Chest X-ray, AP view. Patient: 22 years old, sex M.
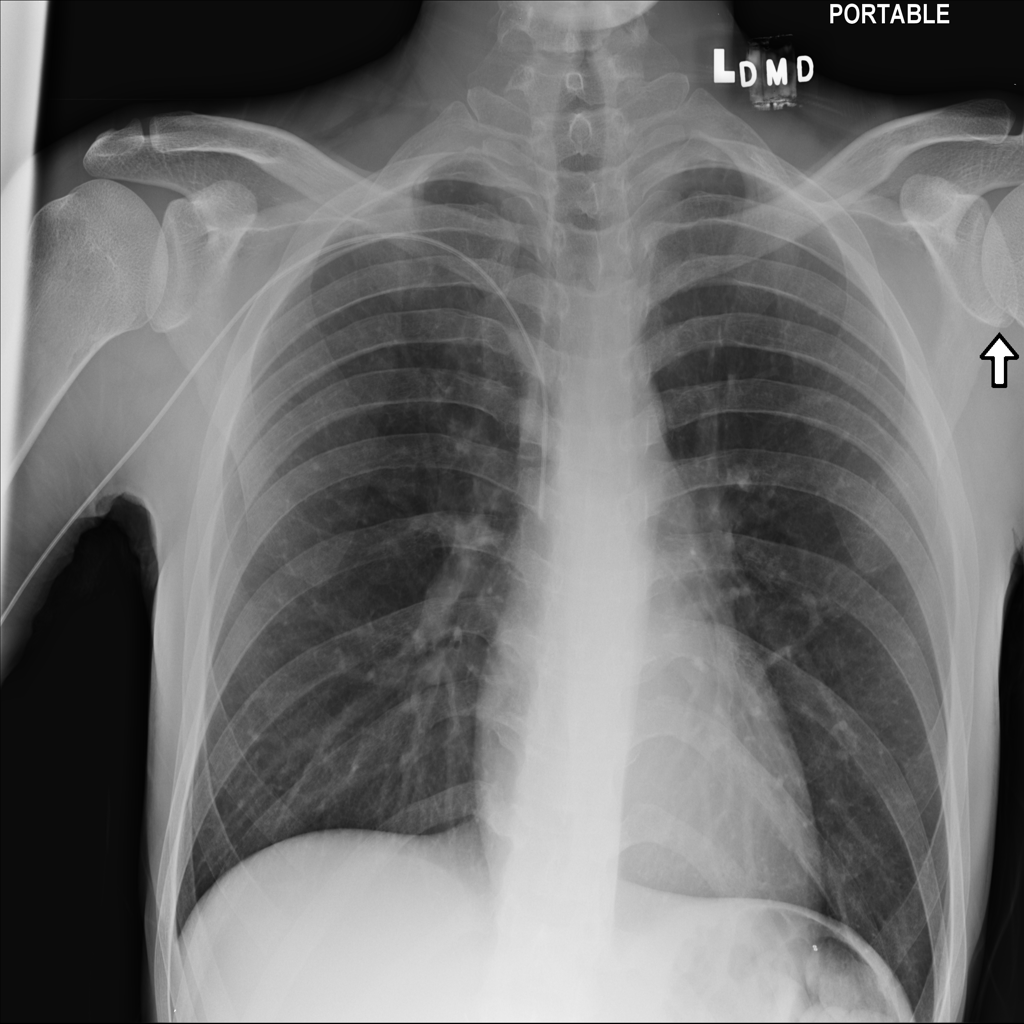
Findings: No Finding